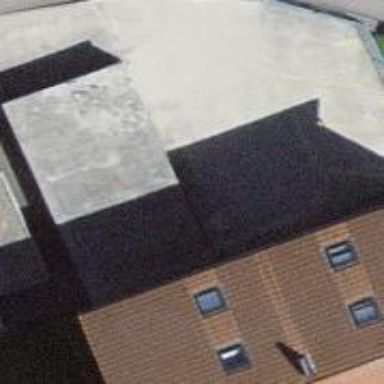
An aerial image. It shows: Group of garages.